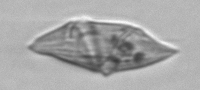
Label: Gyrodinium